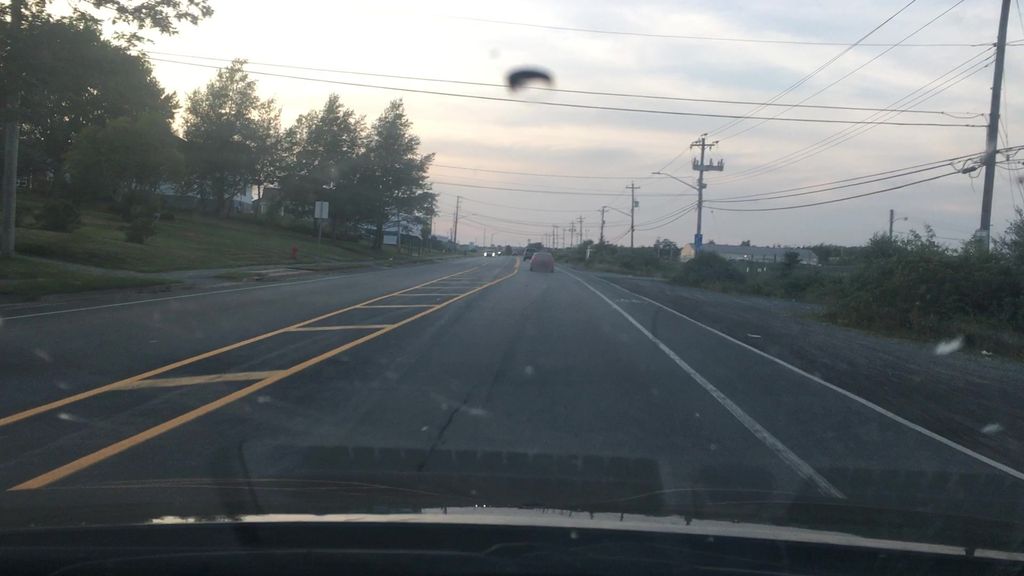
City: halifax